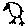
Label: bird